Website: macys
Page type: billing-address
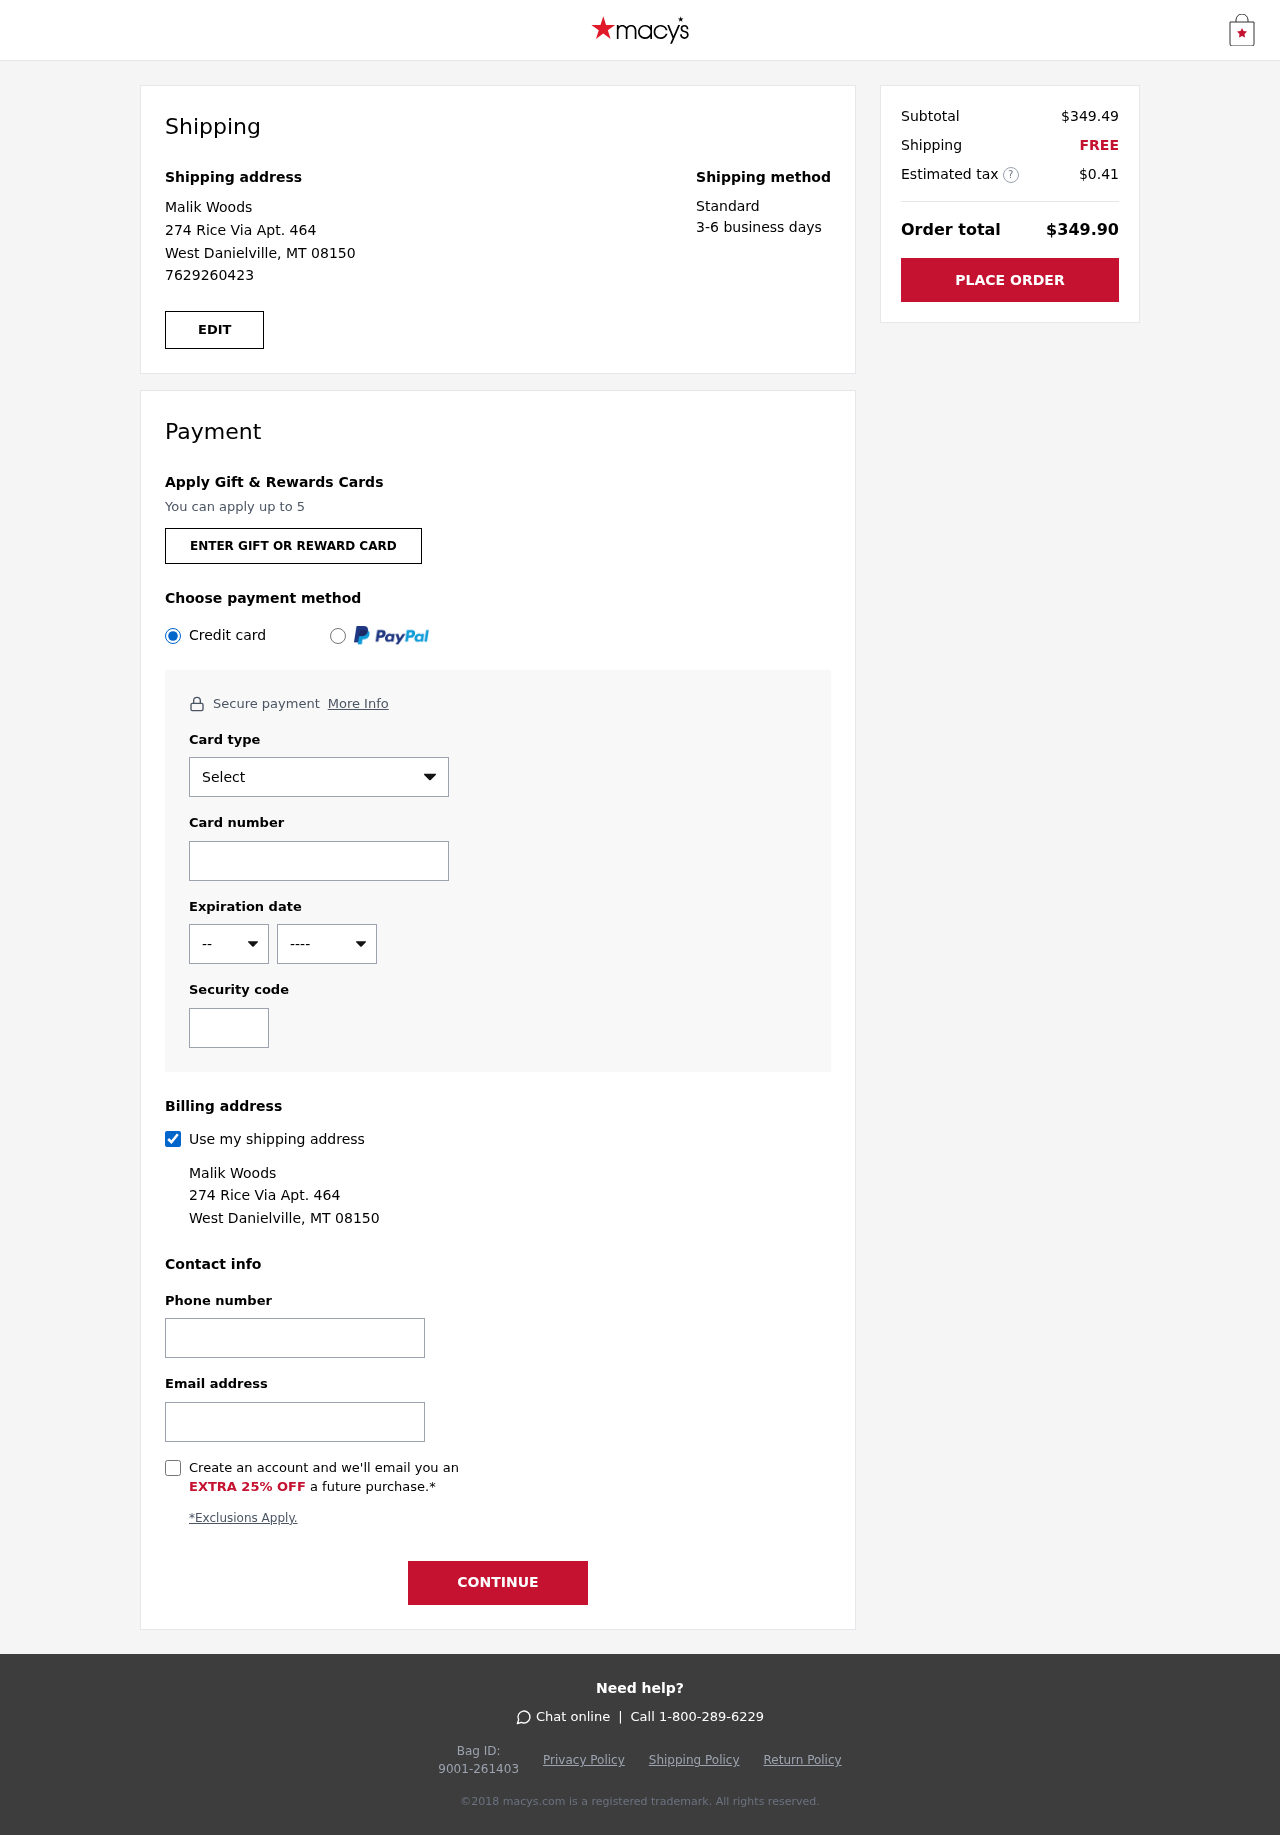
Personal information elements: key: PII_CARD_CVV
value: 295
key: PII_CARD_EXPIRY_MONTH
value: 11
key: PII_CARD_EXPIRY_YEAR
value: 30
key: PII_CARD_NUMBER
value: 4067 0928 5664 8752
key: PII_CARD_TYPE
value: Visa
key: PII_EMAIL
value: malik.woods@gmail.com
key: PII_FULLNAME
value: Malik Woods
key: PII_PHONE
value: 7629260423
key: PII_STREET
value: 274 Rice Via Apt. 464
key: PII_CITY_STATE_ZIP
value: West Danielville, MT 08150
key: PII_FIRSTNAME
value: Malik
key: PII_LASTNAME
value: Woods
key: PII_FULLNAME2
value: Malik Woods
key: PII_FULLNAME3
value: Malik Woods
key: PII_FIRSTNAME2
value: Malik
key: PII_FIRSTNAME3
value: Malik
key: PII_LASTNAME2
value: Woods
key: PII_LASTNAME3
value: Woods
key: PII_FIRSTNAME_DERIVED
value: Malik
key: PII_LASTNAME_DERIVED
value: Woods
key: PII_FULLNAME_DERIVED
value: Malik Woods
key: PII_NAME_FULL_DERIVED
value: Malik Woods
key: PII_STREET2
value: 274 Rice Via Apt. 464
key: PII_PHONE2
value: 7629260423
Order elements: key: ORDER_SUBTOTAL
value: $349.49
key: ORDER_SHIPPING_COST
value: FREE
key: ORDER_TAX
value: $0.41
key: ORDER_TOTAL
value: $349.90